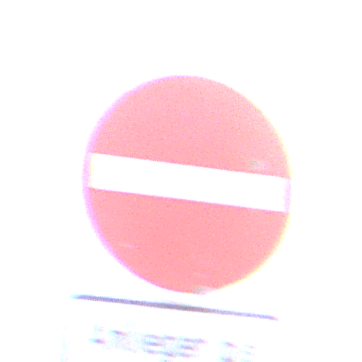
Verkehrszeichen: VerbotDerEinfahrt
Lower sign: SonstigeFahrzeugePersonengruppenFrei3
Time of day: MorningAfternoon
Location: Outdoor (Suburban)
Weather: PartlyCloudy
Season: NotSpecified
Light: Natural